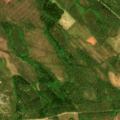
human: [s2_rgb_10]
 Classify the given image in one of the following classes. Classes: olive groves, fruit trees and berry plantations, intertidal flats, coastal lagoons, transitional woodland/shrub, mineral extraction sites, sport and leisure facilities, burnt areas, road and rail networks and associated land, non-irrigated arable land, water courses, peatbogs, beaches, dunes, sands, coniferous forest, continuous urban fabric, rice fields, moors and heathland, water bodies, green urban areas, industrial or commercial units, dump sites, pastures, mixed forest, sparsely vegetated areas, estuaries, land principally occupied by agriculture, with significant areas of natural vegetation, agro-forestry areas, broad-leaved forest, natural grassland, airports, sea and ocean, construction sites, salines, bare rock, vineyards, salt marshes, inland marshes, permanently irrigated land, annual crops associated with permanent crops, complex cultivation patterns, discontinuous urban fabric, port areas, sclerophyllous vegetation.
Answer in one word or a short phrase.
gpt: coniferous forest, mixed forest